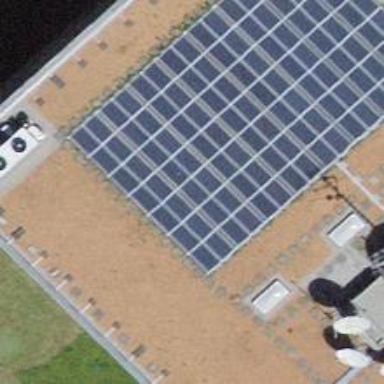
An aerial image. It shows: Solar power generator with photovoltaic panels.